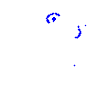
Particle: proton